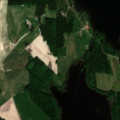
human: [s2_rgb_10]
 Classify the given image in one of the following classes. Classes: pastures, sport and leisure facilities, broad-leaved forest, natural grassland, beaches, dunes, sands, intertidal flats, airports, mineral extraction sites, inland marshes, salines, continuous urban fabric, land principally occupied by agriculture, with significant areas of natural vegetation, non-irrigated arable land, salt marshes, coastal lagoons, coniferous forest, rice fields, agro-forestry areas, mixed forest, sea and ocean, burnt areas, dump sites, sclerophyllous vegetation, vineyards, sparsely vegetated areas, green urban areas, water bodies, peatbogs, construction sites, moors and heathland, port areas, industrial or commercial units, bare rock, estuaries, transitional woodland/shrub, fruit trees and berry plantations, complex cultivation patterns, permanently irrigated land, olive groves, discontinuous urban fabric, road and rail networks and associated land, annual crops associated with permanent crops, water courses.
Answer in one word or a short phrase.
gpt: non-irrigated arable land, coniferous forest, mixed forest, water bodies